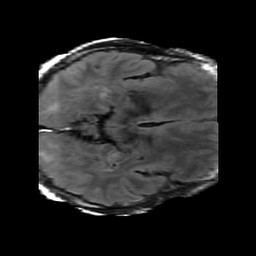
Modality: FLAIR
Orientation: axial
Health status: ill
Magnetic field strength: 3 T